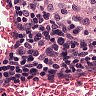
Metastatic tissue present: no